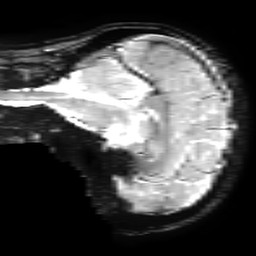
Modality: T2starw
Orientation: sagittal
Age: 26
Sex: female
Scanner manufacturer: ge
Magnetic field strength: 3 T
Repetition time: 0.65 s
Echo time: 0.02 s